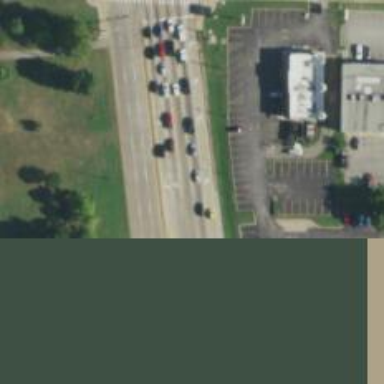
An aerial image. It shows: Primary highway.